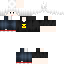
A male human skin with medium skin, wearing blonde long hair dressed in a black tshirt and black pants, featuring a closed mouth.